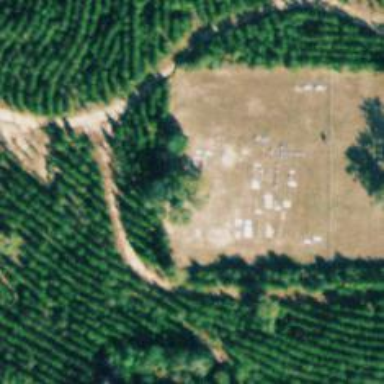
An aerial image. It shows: Cemetery.